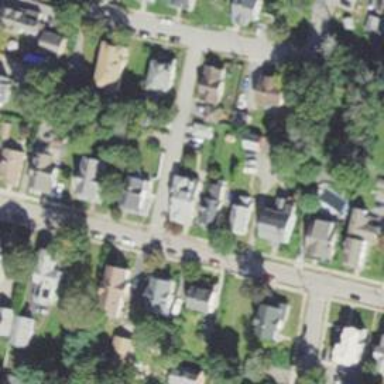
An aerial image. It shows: Residential driveway designated as service road.